Question: I am writing some Selenium tests and I need to be able to find an ancestor of a 'WebElement' that I have already found.
This is what I'm trying but is returning no results
'''
// checkbox is also a WebElement
WebElement container = checkbox.findElement(By.xpath(
"current()/ancestor-or-self::div[contains(@class, 'x-grid-view')]") );
'''
The image below shows the div that I have selected highlighted in dark blue and the one I want to find with an arrow pointing at it.

Tried prestomanifesto's suggestion and got the following error
'''
[cucumber] org.openqa.selenium.InvalidSelectorException: The given selector ./ancestor::div[contains(@class, 'x-grid-view']) is either invalid or does not result in a WebElement. The following error occurred:
[cucumber] [InvalidSelectorError] Unable to locate an element with the xpath expression ./ancestor::div[contains(@class, 'x-grid-view']) because of the following error:
[cucumber] [Exception... "The expression is not a legal expression." code: "51" nsresult: "0x805b0033 (NS_ERROR_DOM_INVALID_EXPRESSION_ERR)" location: "file:///C:/Users/JUAN~1.MEN/AppData/Local/Temp/anonymous849245187842385828webdriver-profile/extensions/fxdriv
'''
Really weird, even by ID is not working
'''
[cucumber] org.openqa.selenium.NoSuchElementException: Unable to locate element:{"method":"xpath","selector":"./ancestor::div[@id='gridview-1252']"}
'''
The following XPATH works, but is brittle
'''
../../../../../../../*
'''
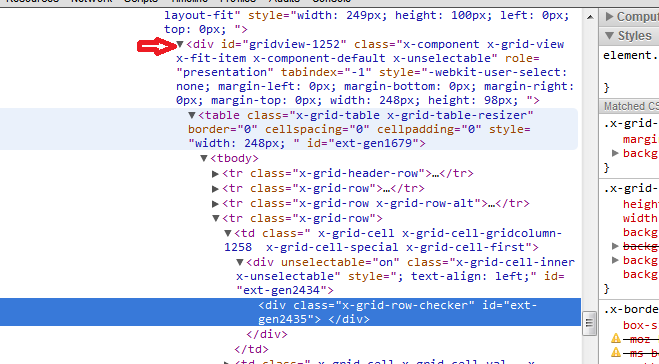
Answer: This select the element you want
'''
./ancestor::div[contains(concat(' ', @class, ' '), ' x-grid-view ')][1]
'''
In plain English: Of all the ancestor 'div' elements that have '' x-grid-view '' in their class, select the first (closest) one.
Notes:
- - 'current()''.'